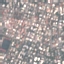
Land use / land cover class: Residential